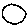
Label: circle